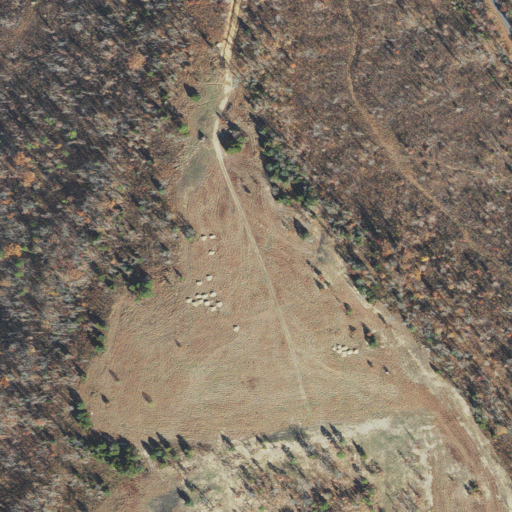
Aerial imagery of mountain in Arkansas named Dodd Mountain containing deciduous forest, pasture, grassland, shrub, and open development